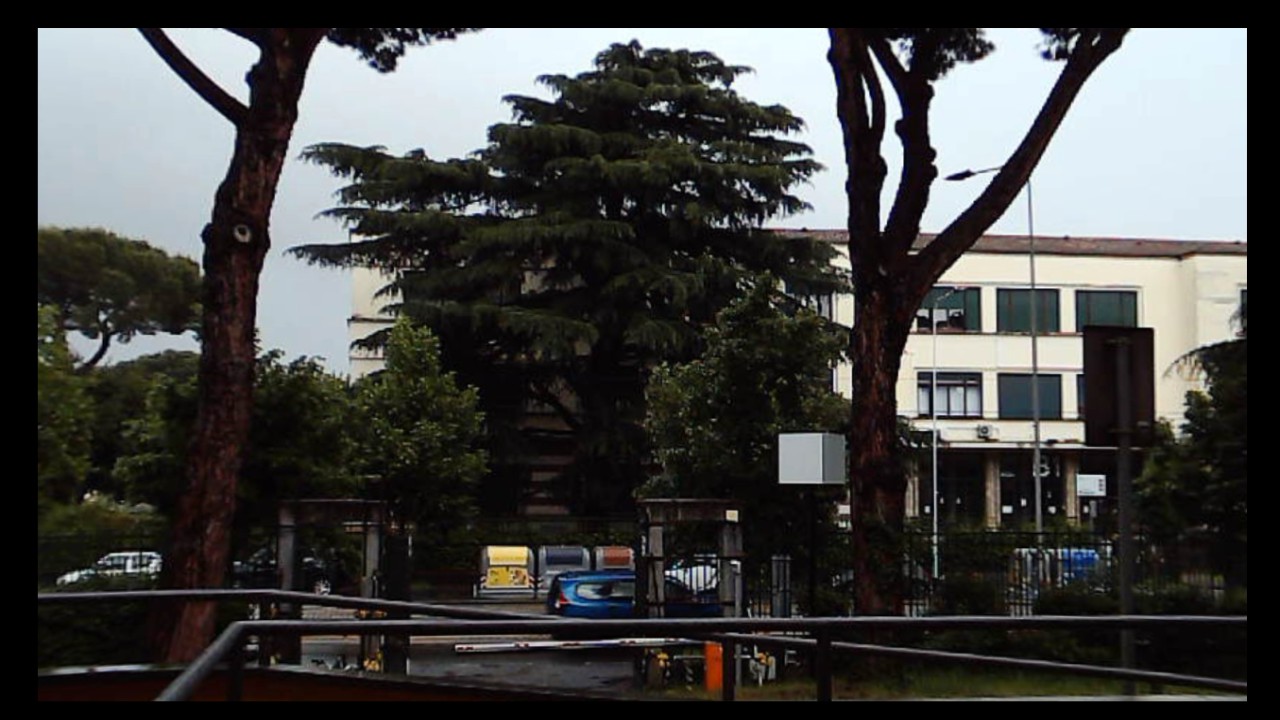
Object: DarwinFPV cineape20